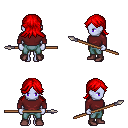
a pixel art fantasy rpg character, female body template, dark elf, purple skin, maroon long-sleeve shirt, teal pants, red loose hair, maroon shoes, spear, four views (front, back, left, right), 2x2 character sprite sheet, small pixel art, hard edges, no anti-aliasing